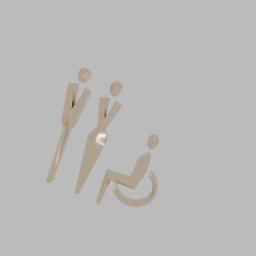
Label: decoration